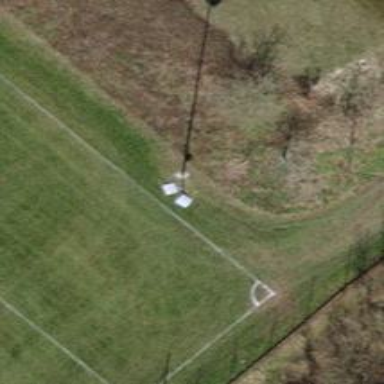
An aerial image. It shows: Floodlight lamp.